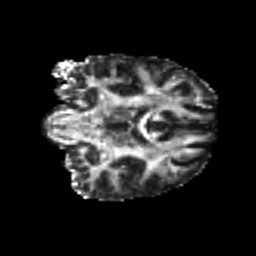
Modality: FA
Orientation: coronal
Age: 25
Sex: female
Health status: healthy
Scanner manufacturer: philips
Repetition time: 7.389 s
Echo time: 0.08599 s